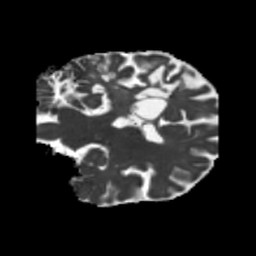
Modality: MD
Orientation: coronal
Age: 45
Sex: male
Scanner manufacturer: siemens
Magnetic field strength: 3 T
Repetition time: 5.25 s
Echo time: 0.08 s